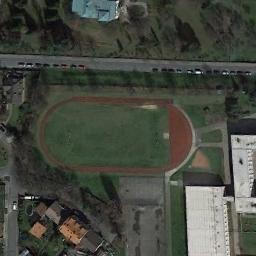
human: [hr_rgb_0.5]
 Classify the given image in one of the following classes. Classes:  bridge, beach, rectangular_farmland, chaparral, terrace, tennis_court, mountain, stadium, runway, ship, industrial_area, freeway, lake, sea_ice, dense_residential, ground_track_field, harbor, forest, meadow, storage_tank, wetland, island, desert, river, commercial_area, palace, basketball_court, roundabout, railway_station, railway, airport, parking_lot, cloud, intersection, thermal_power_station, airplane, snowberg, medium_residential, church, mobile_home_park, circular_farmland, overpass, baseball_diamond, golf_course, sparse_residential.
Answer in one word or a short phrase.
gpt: ground_track_field